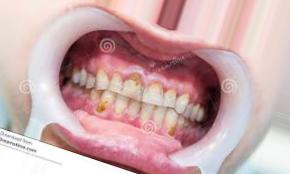
Condition: Tooth Discoloration